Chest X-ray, PA view. Patient: 74 years old, sex M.
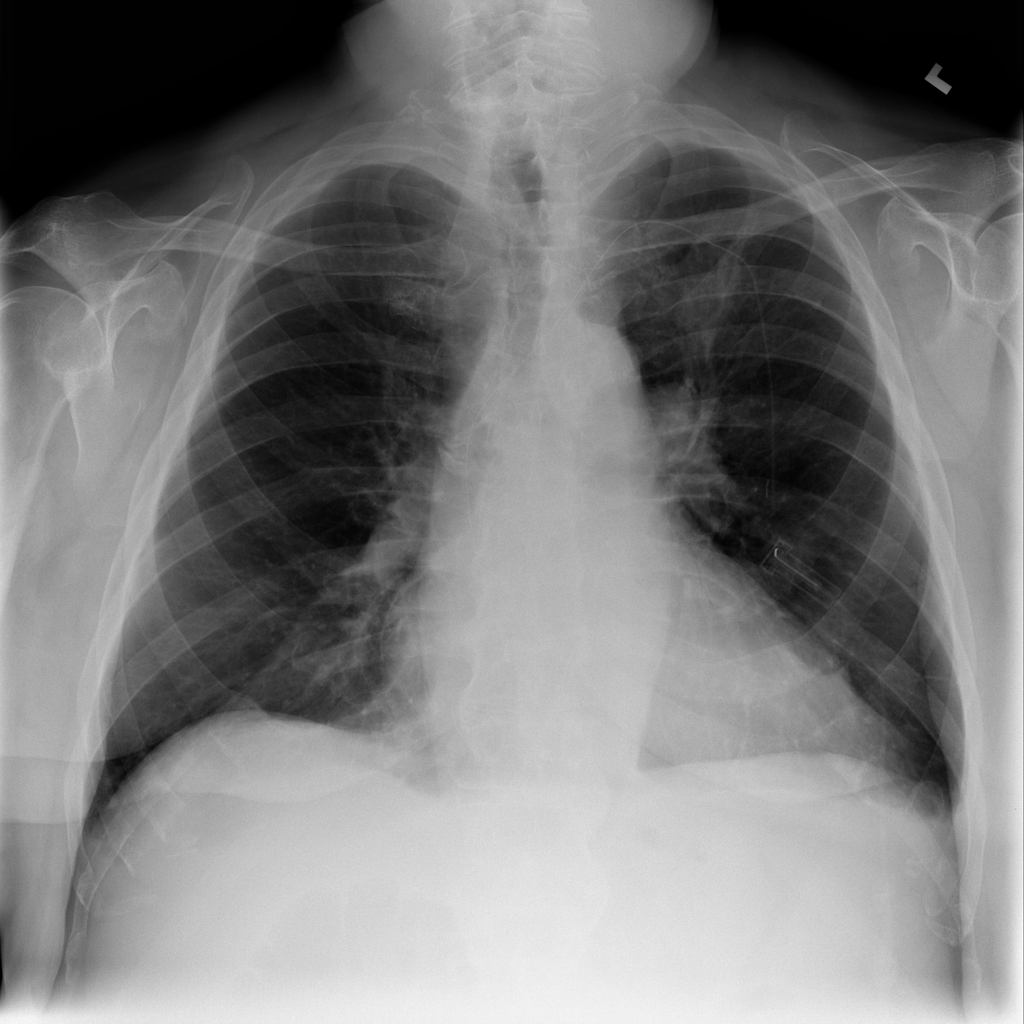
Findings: Emphysema